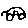
Label: car